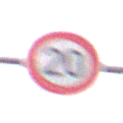
Verkehrszeichen: Geschwindigkeit20
Umgebung: Outdoor, Nature
Tageszeit: MorningAfternoon
Wetter: Overcast
Licht: Natural
Jahreszeit: NotSpecified
Kontrast: LowContrast